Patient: sex F, age 73
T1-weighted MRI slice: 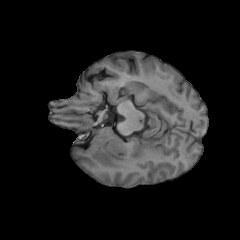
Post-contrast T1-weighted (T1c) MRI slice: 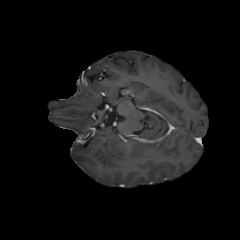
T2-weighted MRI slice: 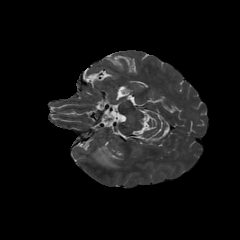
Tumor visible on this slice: yes
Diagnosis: Glioblastoma, IDH-wildtype
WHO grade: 4